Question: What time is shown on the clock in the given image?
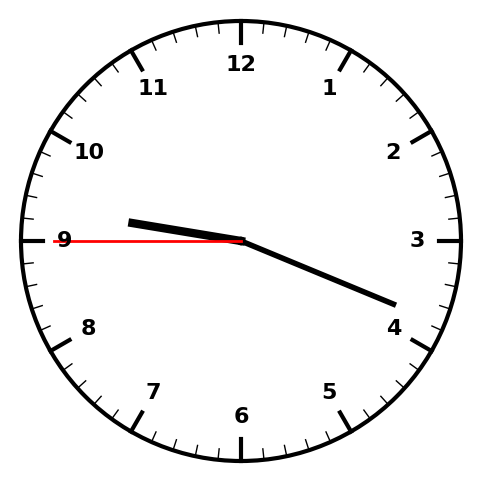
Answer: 09:18:45